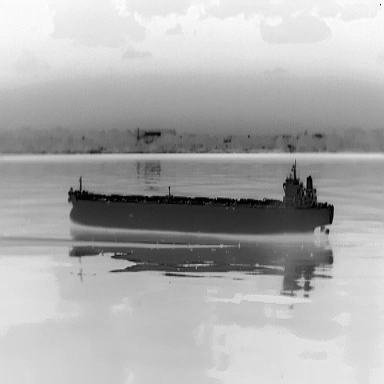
There is a liner in the infrared image.